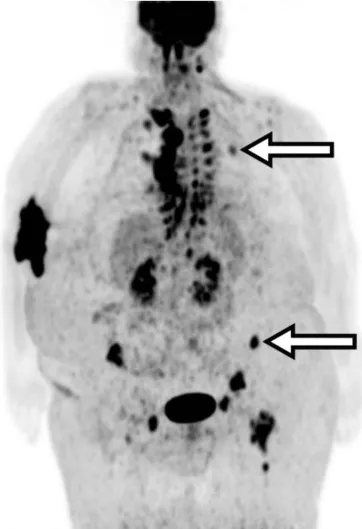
Patient E MIP images. (A) Extravasated injection.
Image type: radiology (pet)